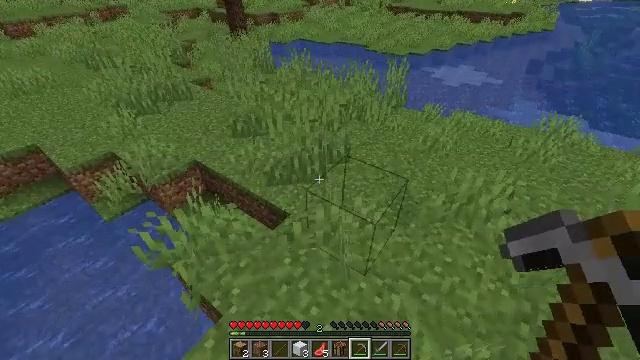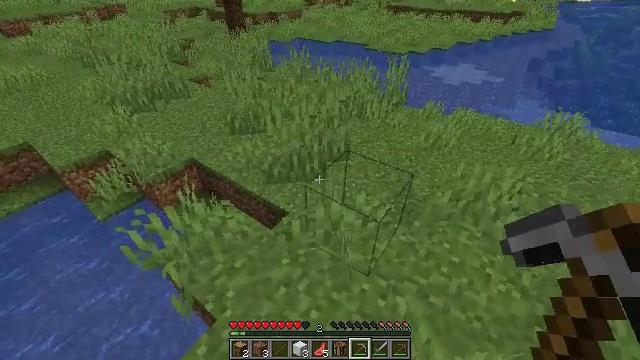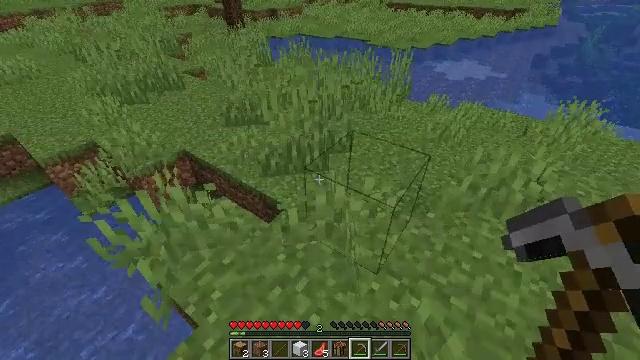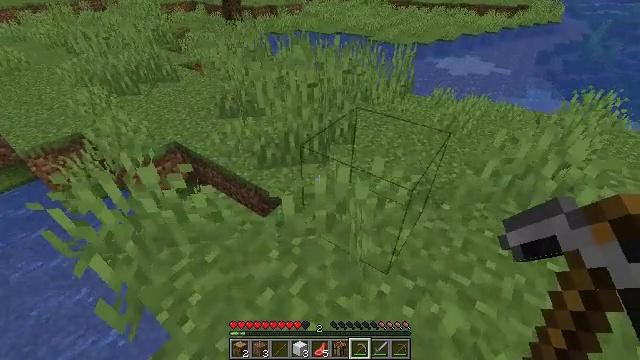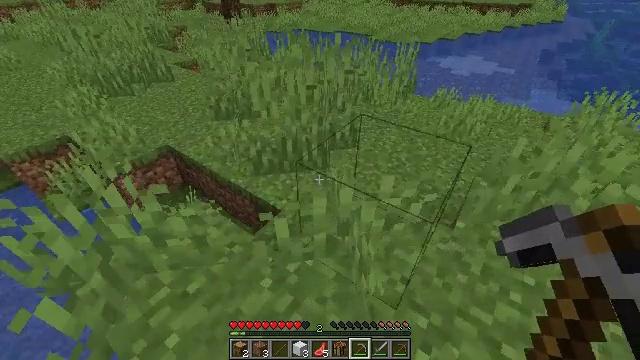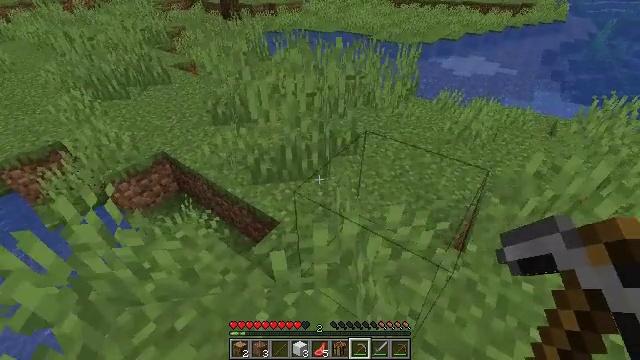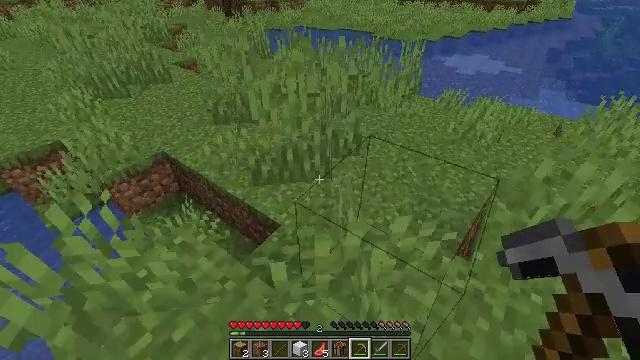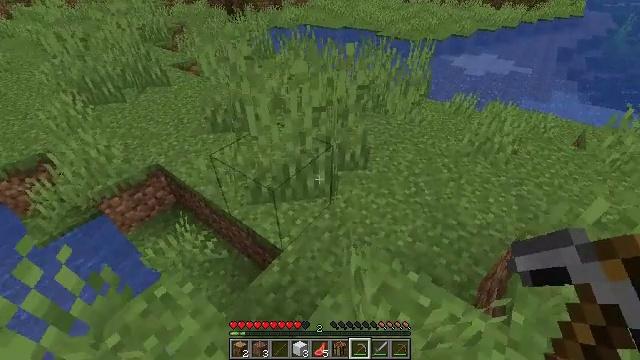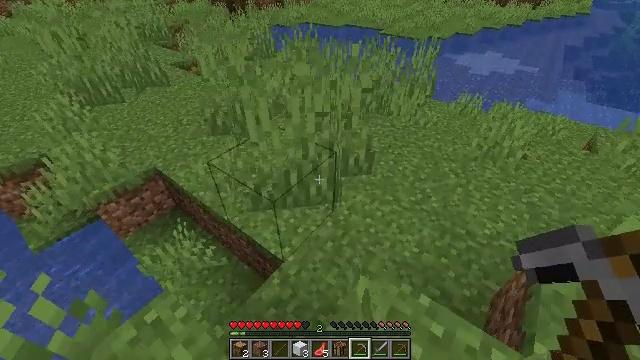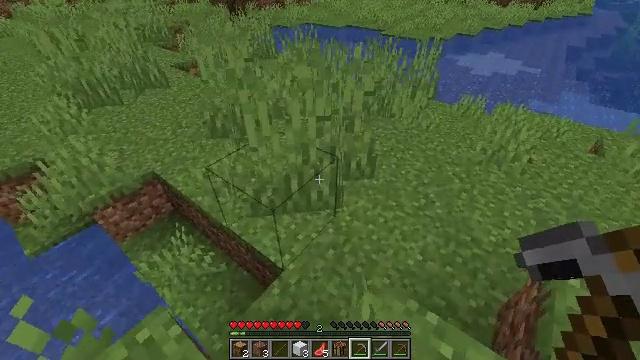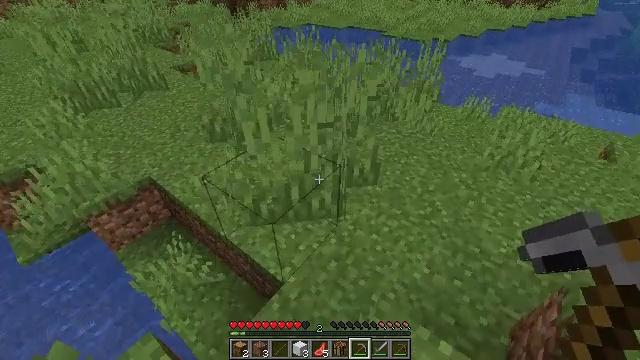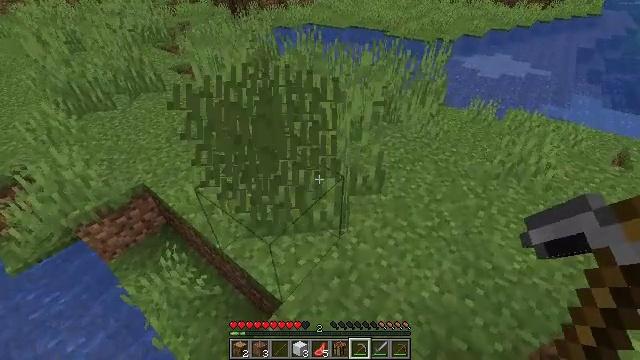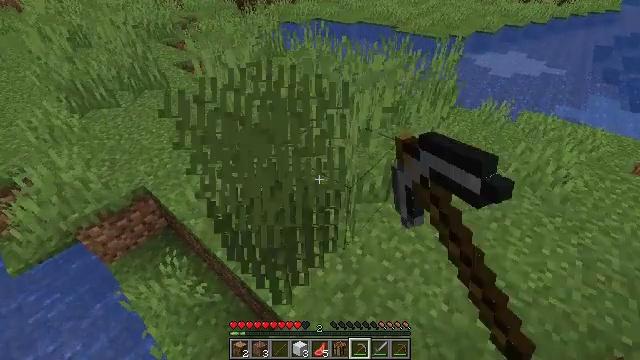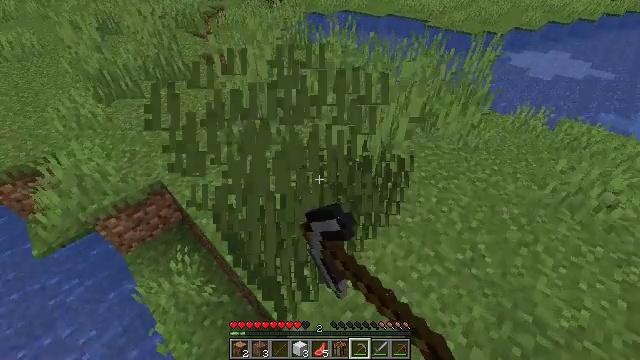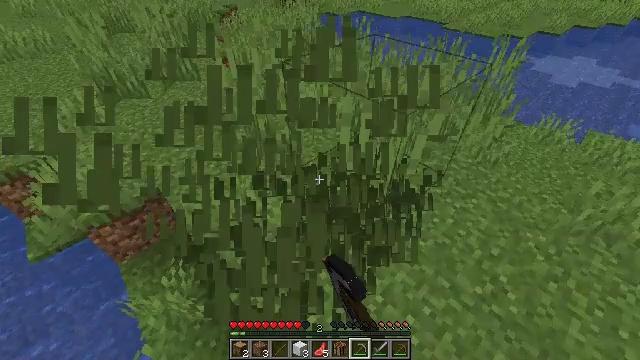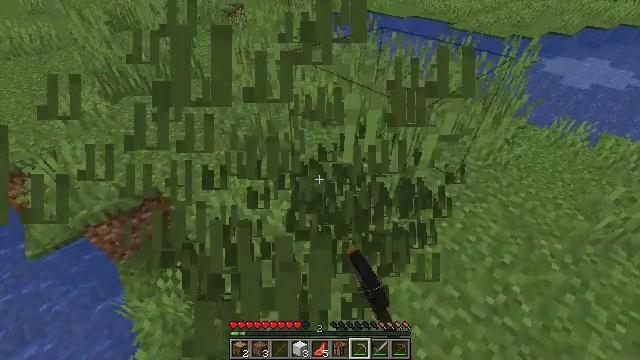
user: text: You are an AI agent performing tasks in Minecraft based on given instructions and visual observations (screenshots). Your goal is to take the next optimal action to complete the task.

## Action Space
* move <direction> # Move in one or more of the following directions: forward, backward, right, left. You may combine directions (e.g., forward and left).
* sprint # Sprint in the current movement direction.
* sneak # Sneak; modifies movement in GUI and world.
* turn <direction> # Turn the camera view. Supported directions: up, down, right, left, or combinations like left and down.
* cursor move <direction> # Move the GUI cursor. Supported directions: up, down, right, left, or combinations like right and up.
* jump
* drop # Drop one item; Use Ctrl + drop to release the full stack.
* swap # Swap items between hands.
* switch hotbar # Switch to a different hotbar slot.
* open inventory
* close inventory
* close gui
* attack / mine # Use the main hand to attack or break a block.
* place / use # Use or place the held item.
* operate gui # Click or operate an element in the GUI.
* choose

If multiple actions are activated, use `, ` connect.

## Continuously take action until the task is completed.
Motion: motion action
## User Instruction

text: Clear away tall grass.
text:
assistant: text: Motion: move forward
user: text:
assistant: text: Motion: move forward
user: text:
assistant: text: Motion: move forward
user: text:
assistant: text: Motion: move forward
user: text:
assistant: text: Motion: move forward
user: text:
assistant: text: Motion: move forward
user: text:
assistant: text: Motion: move forward
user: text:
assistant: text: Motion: move forward
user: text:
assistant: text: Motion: move forward
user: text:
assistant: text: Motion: move forward
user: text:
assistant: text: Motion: move forward, attack / mine
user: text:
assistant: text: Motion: move forward, turn left, attack / mine
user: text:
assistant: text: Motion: move forward, turn left and down, attack / mine
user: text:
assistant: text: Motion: move forward, turn left
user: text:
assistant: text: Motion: move forward, turn left
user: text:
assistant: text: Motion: move forward, turn left
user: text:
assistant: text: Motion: move forward, turn left
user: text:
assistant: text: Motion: no_op